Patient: sex F, age 59
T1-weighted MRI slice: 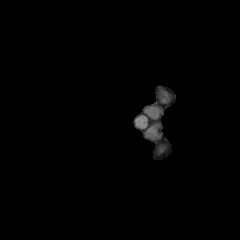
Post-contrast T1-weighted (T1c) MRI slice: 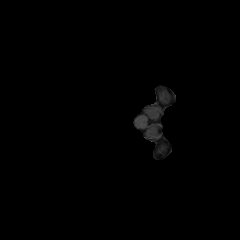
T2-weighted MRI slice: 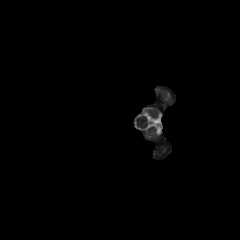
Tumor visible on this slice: no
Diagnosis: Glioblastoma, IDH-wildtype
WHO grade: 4